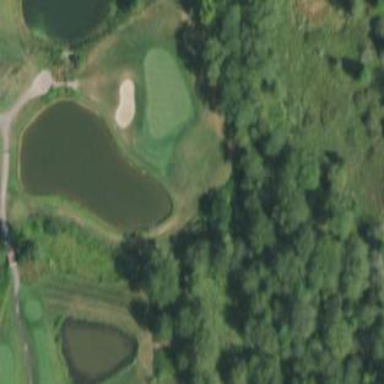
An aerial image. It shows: Water hazard in golf course. The hazard is natural water feature.